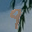
Label: 9